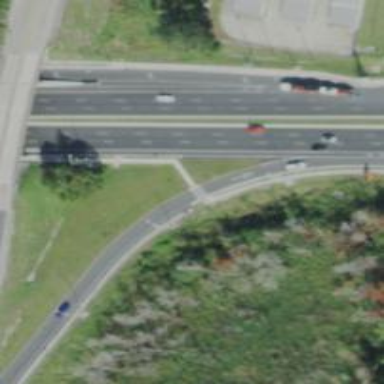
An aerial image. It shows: Double trumpet junction on motorway link.